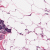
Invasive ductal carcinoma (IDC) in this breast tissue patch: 0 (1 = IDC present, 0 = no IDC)